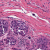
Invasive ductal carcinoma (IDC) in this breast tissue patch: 0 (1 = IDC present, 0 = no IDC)